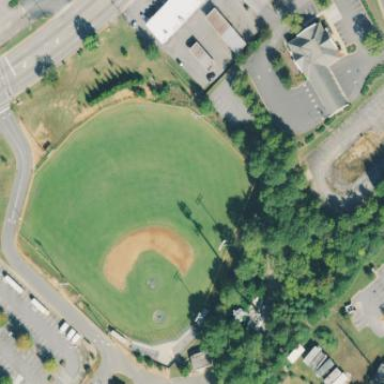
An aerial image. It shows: Baseball pitch for leisure and sports activities.